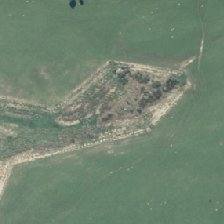
Land cover: herbaceous_freshwater_vege